Question: Hello everyone I have an obstacle, I hope someone can help me! I want to generate an image from the string which contains html tags: div, h1, img ... with .css styles applied.
Can it be done with php
I'd like to generate an image automaticaly and store in the folder in order to visualize it then on the page.
Is it possible to generate during the page load?
Example of the image:
Maybe there are othe ways to build the image, I'd like to know.
Example:
Suppose I have the following html tags:
'''
<div class="mybox">
<div class="mybox_title"> My Box </div>
<div class="imgbox"><img src="myimage.png" alt="myimage"></div>
</div>
'''
I'd like to convert it into image.
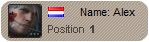
Answer: Please have a look at <URL>, which should fullfill your needs.